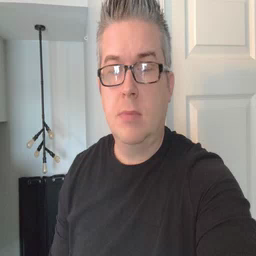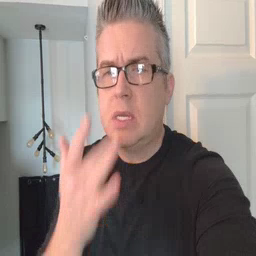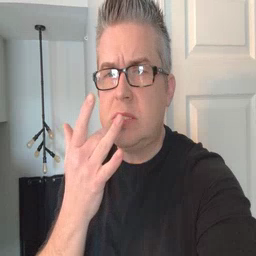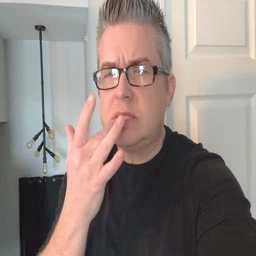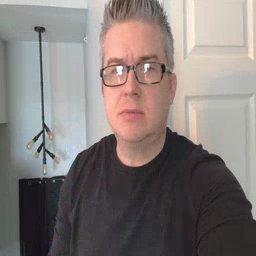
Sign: taste